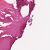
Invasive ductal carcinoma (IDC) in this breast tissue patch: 0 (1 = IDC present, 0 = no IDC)